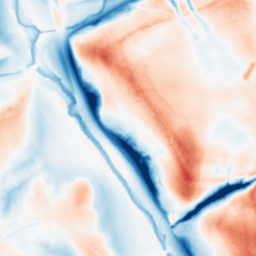
Category: classical
Decomposition family: gaussian_anisotropic
Decomposition parameters: sigma_x: 20
sigma_y: 10
Upsampling method: bilinear
Upsampling parameters: scale: 2
Upsampling scale: 2